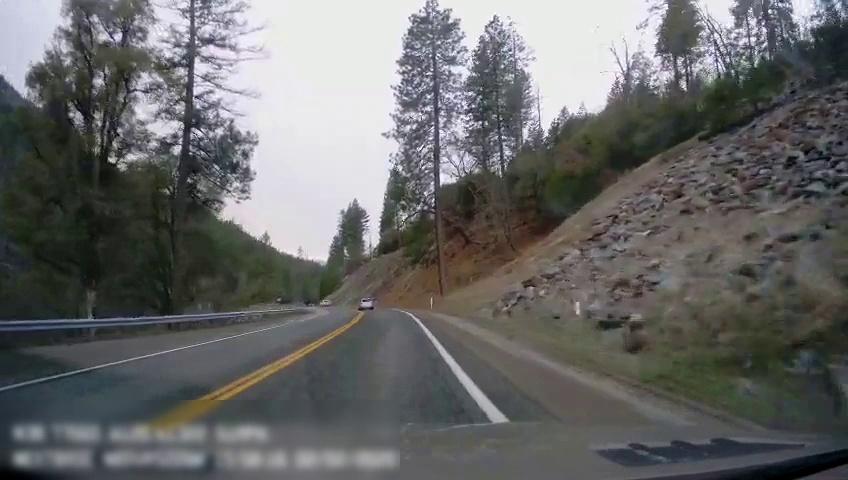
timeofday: Day
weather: Cloudy
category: Drivable Space
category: Vehicles | Car
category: Vehicles | SUV
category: Lanes | Current Lane
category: Lanes | Current Lane
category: Lanes | Opposite Lane